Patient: sex M, age 70
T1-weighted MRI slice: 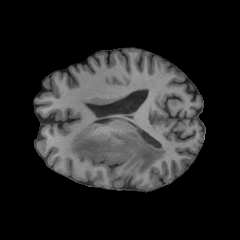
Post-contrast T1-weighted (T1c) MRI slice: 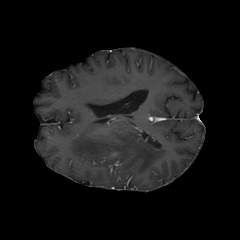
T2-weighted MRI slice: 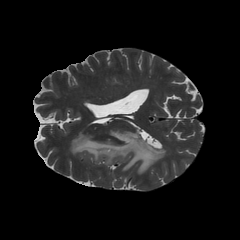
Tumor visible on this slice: yes
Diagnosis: Glioblastoma, IDH-wildtype
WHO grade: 4